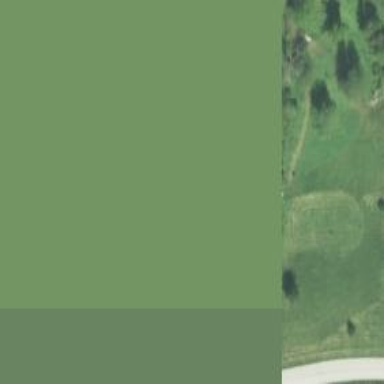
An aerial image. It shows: Disc golf tee.